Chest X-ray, AP view. Patient: 72 years old, sex F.
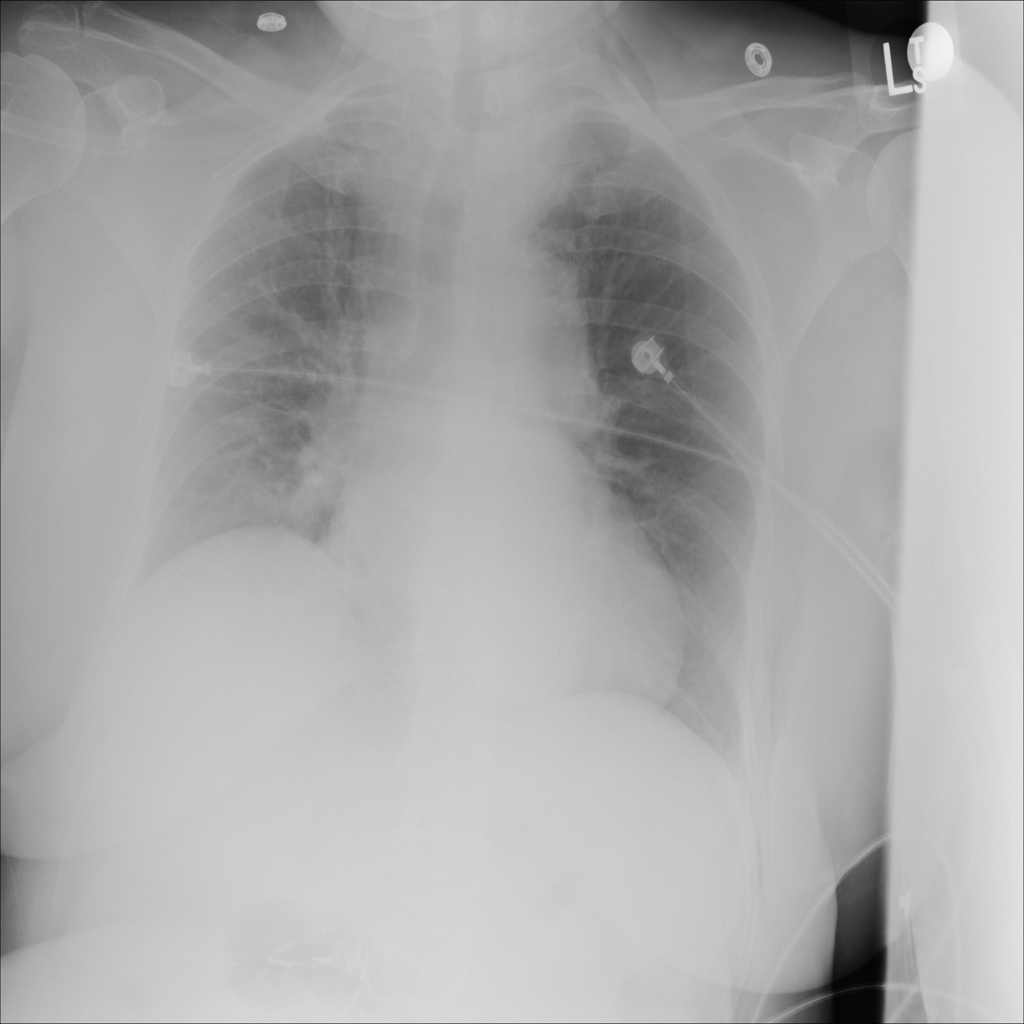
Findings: Emphysema